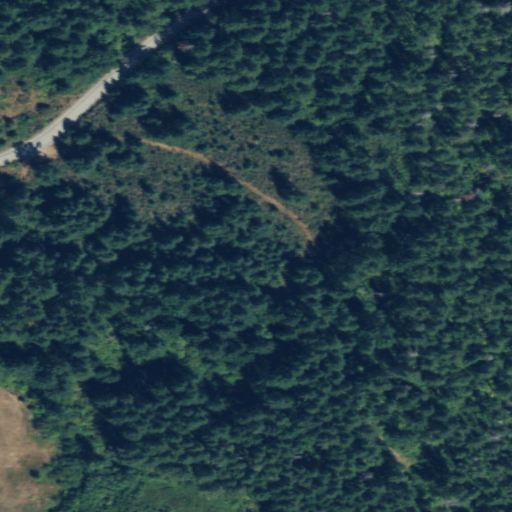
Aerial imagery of mountain in Washington named Foster Hill containing evergreen forest, shrub, low intensity development, open development, and woody wetlands